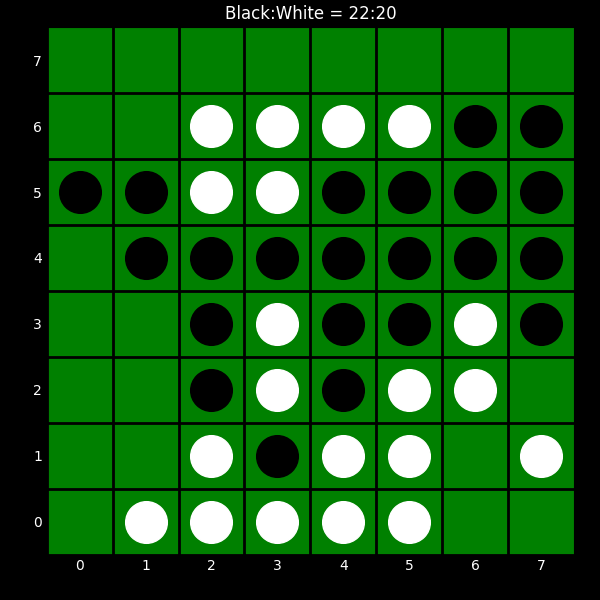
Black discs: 22
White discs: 20